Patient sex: M
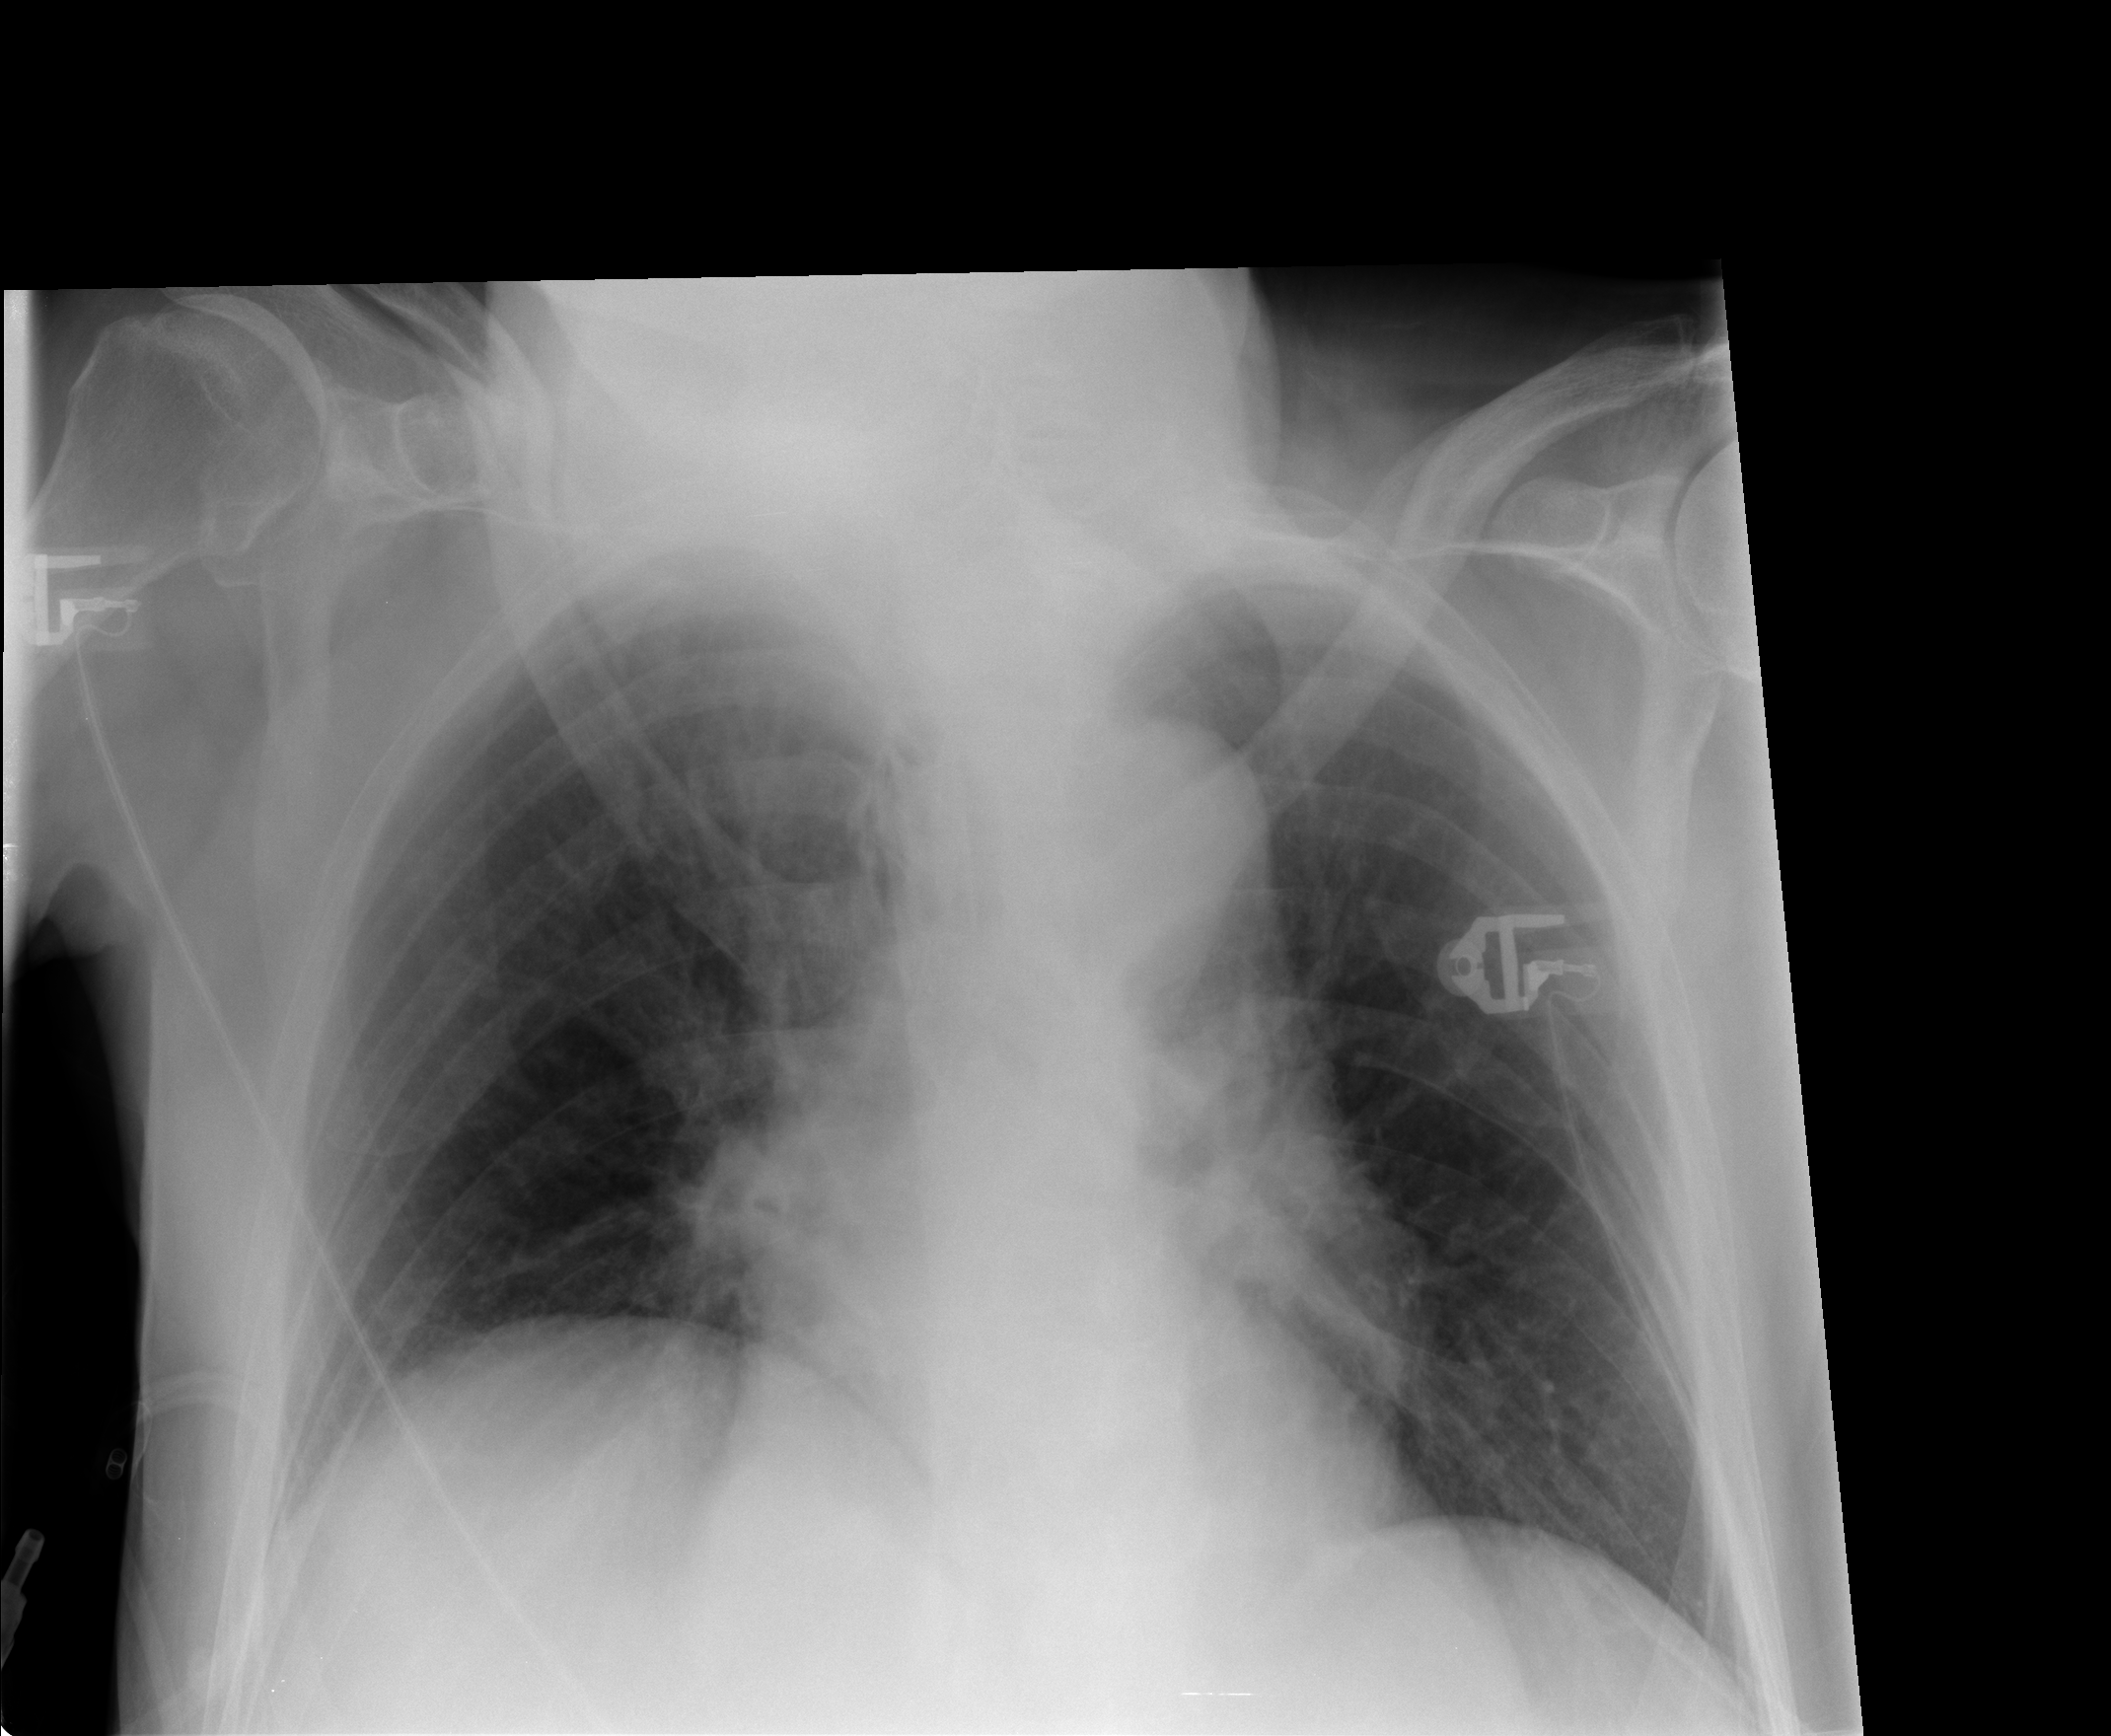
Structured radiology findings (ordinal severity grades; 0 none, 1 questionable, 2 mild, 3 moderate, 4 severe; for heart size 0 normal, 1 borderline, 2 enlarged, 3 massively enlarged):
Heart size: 0
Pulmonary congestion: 1
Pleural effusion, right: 0
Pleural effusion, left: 0
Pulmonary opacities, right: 0
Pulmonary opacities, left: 0
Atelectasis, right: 2
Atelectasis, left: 1